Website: macys
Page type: billing-address
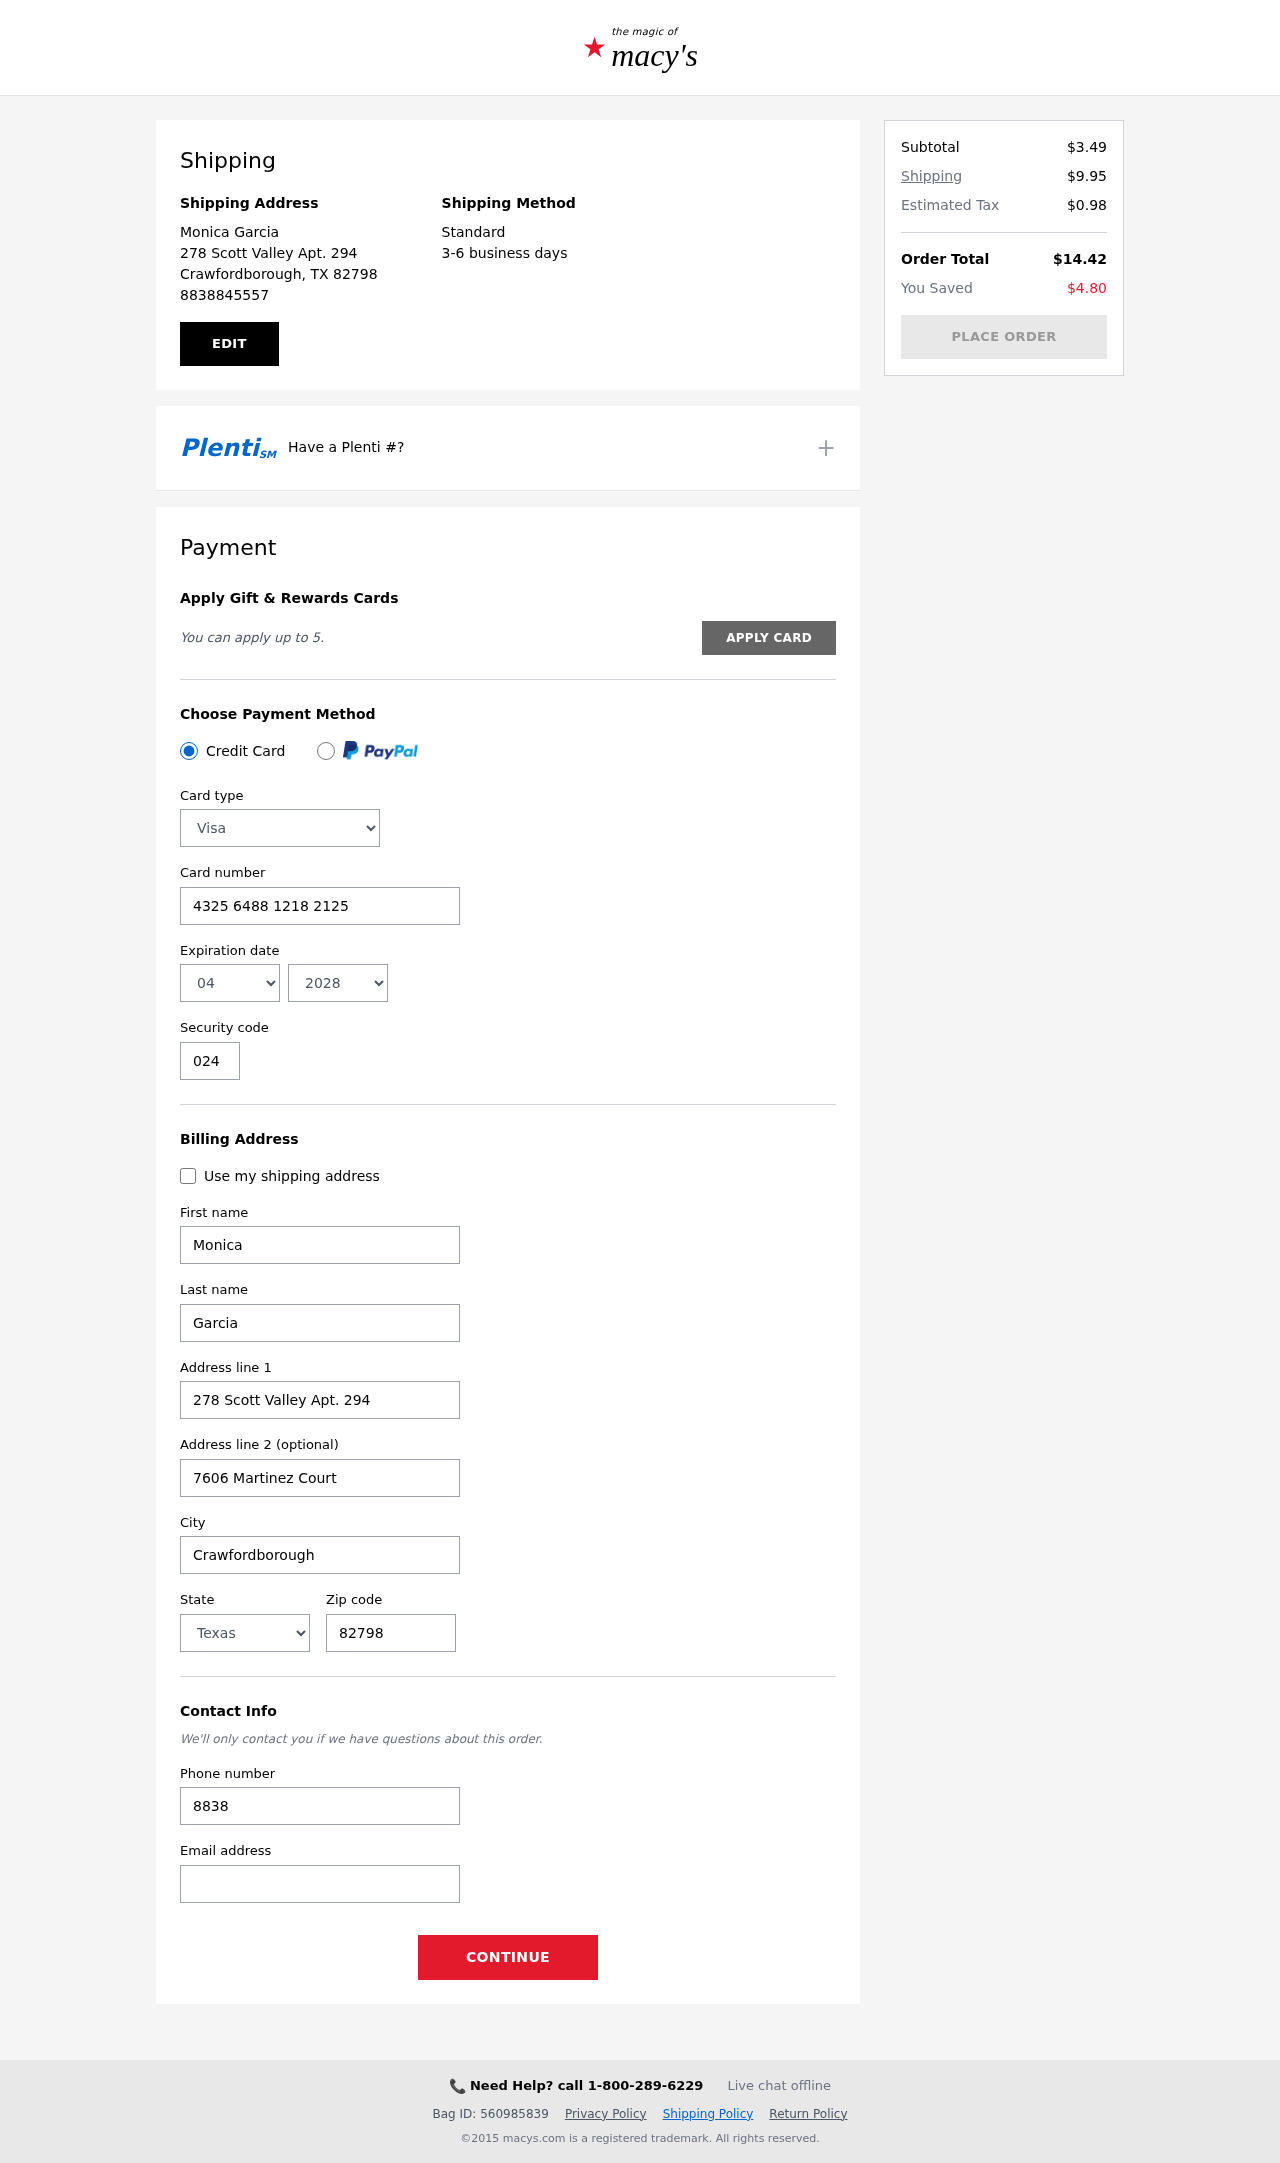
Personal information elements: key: PII_CARD_CVV
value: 024
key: PII_CARD_EXPIRY_MONTH
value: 04
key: PII_CARD_EXPIRY_YEAR
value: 28
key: PII_CARD_NUMBER
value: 4325 6488 1218 2125
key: PII_CARD_TYPE
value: Visa
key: PII_CITY
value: Crawfordborough
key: PII_CITY_STATE_ZIP
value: Crawfordborough, TX 82798
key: PII_EMAIL
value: monicagarcia@yahoo.com
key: PII_FIRSTNAME
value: Monica
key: PII_FULLNAME
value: Monica Garcia
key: PII_LASTNAME
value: Garcia
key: PII_PHONE
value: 8838845557
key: PII_POSTCODE
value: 82798
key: PII_STATE
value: Texas
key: PII_STREET
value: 278 Scott Valley Apt. 294
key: PII_STREET2
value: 7606 Martinez Court
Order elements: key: ORDER_SUBTOTAL
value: $3.49
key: ORDER_SHIPPING_COST
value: $9.95
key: ORDER_TAX
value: $0.98
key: ORDER_TOTAL
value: $14.42
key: ORDER_SAVINGS
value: $4.80